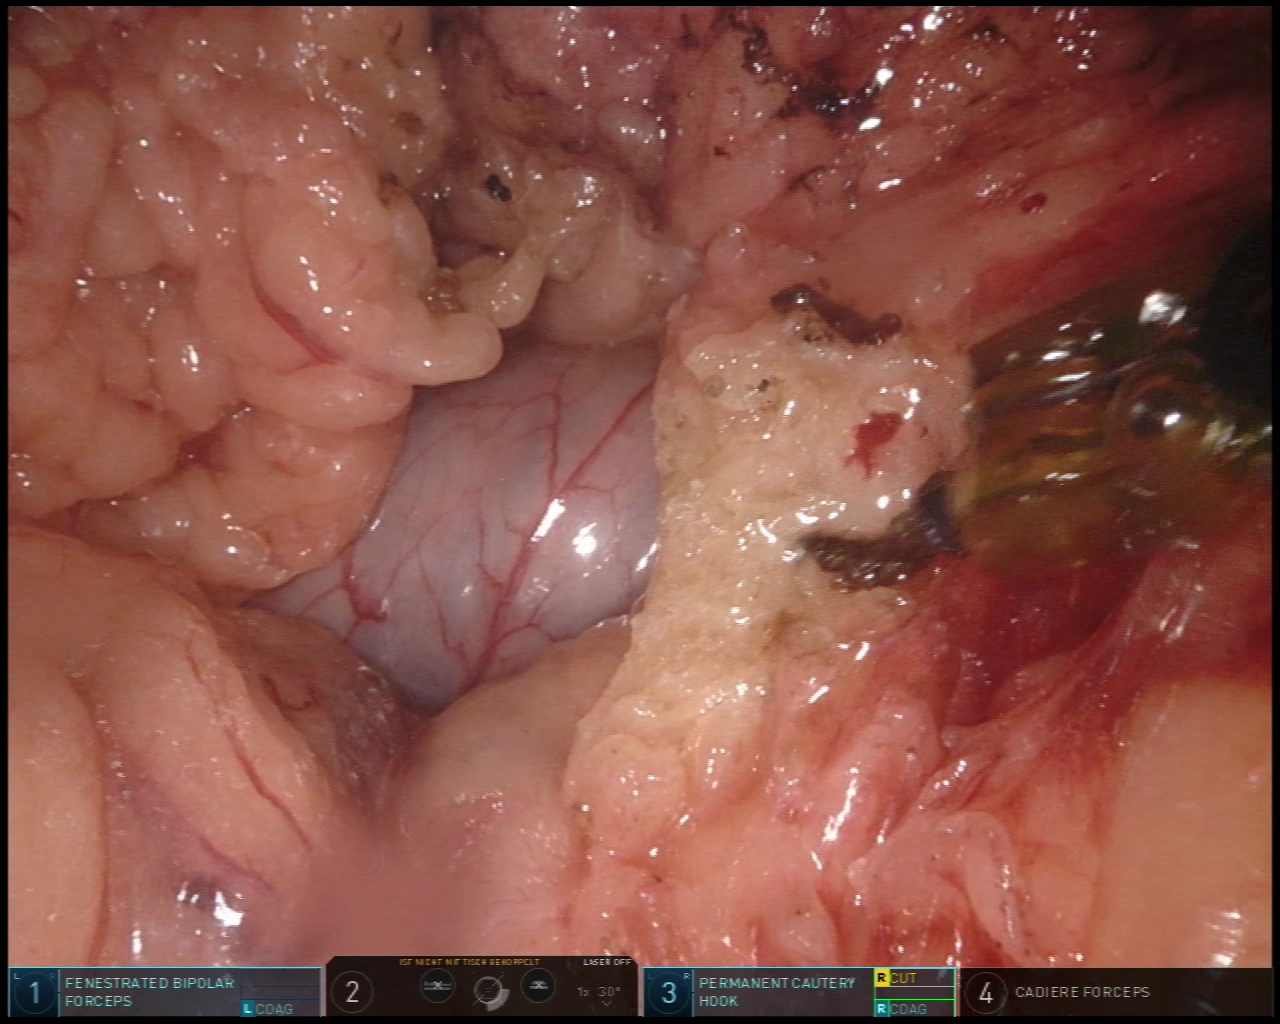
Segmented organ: stomach
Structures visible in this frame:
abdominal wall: no
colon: no
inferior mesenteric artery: no
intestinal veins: no
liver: no
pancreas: no
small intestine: no
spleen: no
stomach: yes
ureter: no
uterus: no
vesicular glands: no